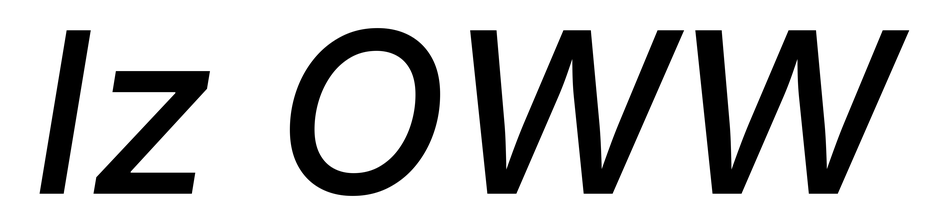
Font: Inter-Italic_Medium_Italic